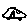
Label: car